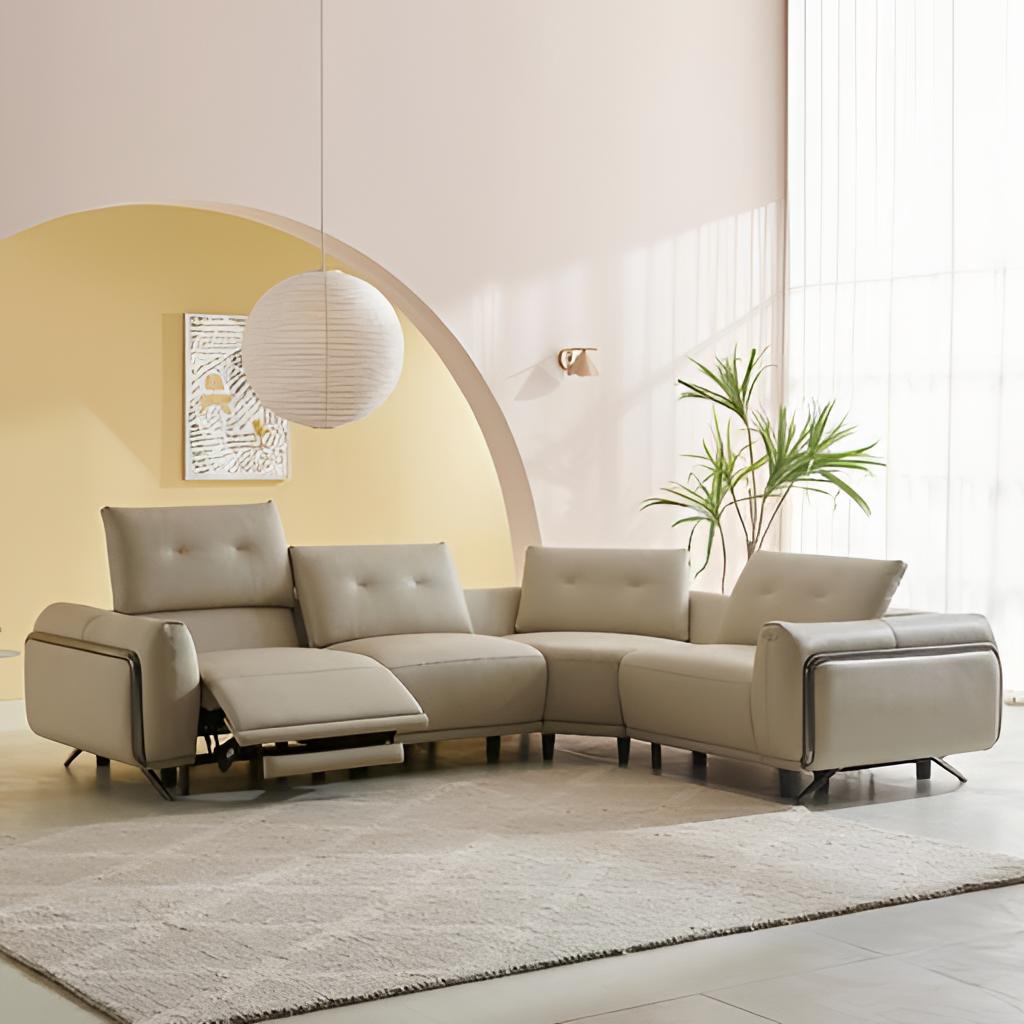
living room, leather sectional sofa, contemporary, yellow and white paint wallpaper, with vertical two tone pattern, tile flooring, with large square pattern